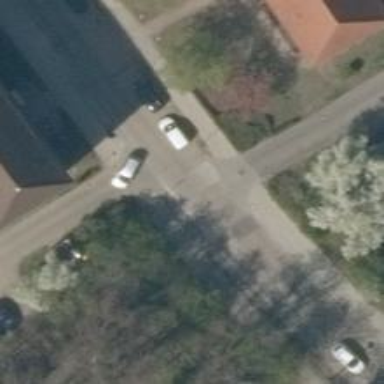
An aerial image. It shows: Residential road with concrete surface. Sidewalks are present on both sides.